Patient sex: F
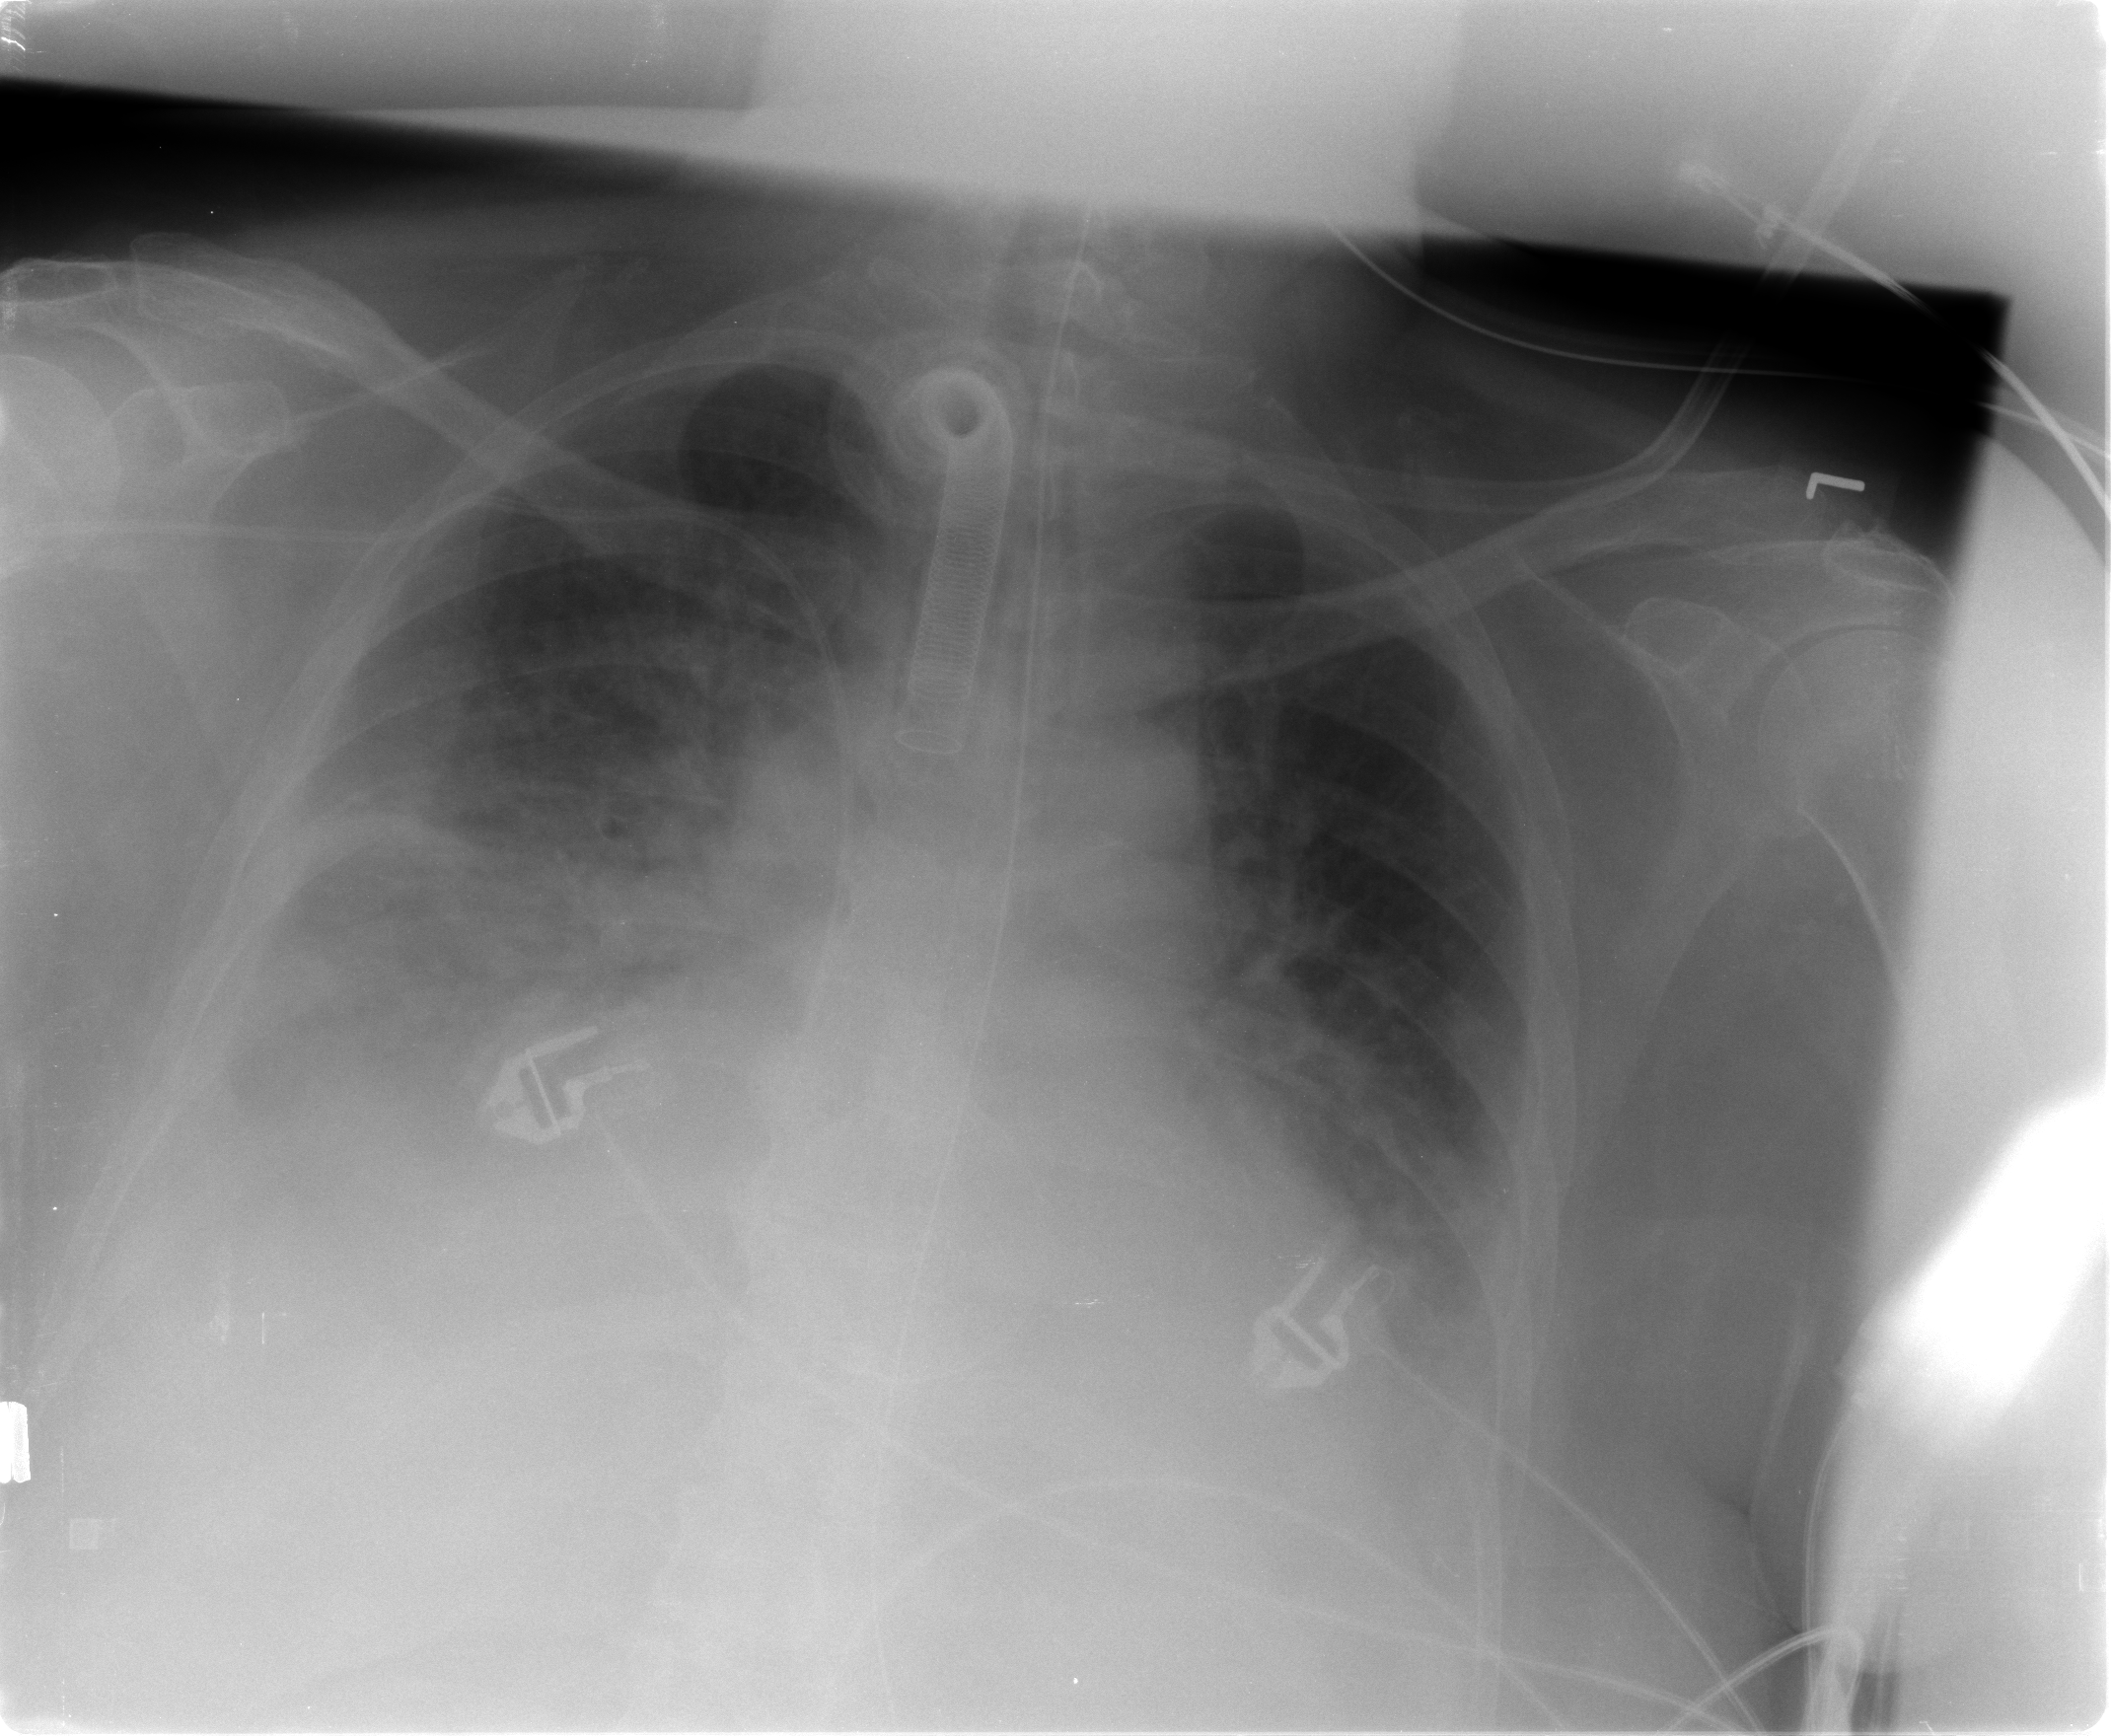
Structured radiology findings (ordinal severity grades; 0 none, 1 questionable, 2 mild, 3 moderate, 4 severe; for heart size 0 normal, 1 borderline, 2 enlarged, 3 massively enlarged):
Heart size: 2
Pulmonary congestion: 3
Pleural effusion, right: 3
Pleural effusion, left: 2
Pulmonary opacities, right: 3
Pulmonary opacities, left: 2
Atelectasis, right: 3
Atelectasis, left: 2